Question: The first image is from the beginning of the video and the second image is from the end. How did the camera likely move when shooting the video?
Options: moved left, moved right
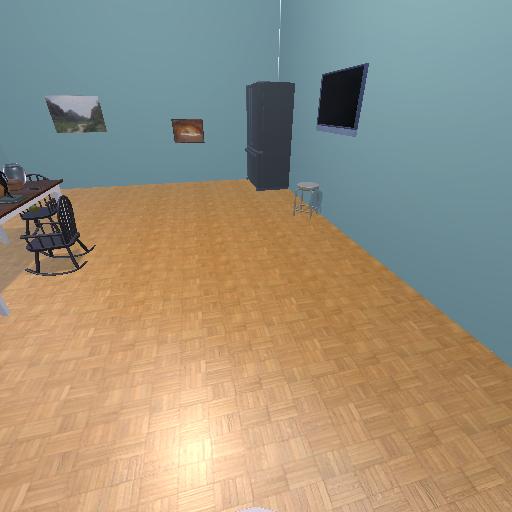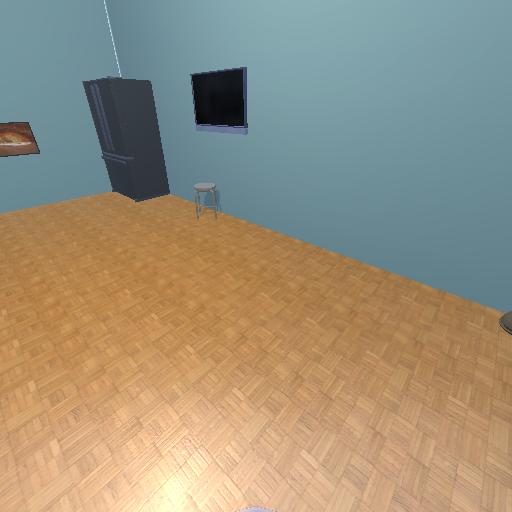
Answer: moved left